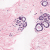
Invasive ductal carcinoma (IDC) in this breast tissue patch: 0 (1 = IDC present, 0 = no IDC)